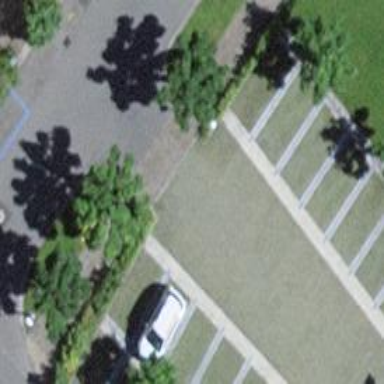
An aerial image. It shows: Parking aisle with grass paver surface.